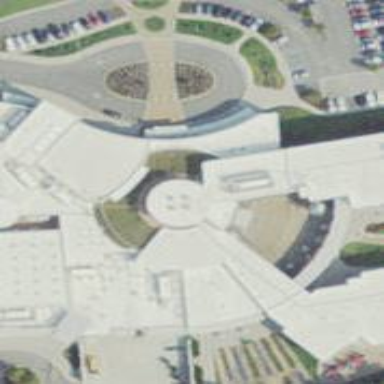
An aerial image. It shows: School building.